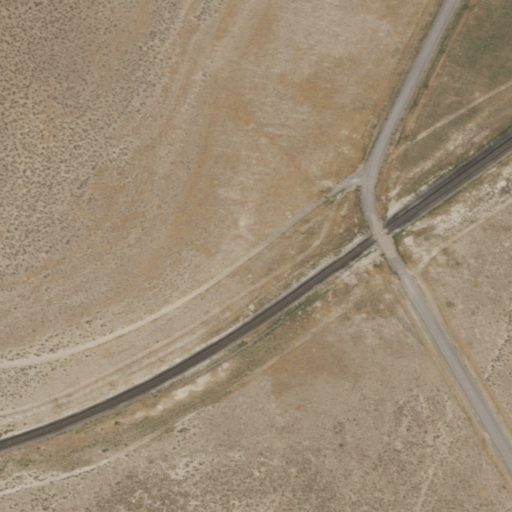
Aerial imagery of gap in Nevada named Sand Pass containing only shrub